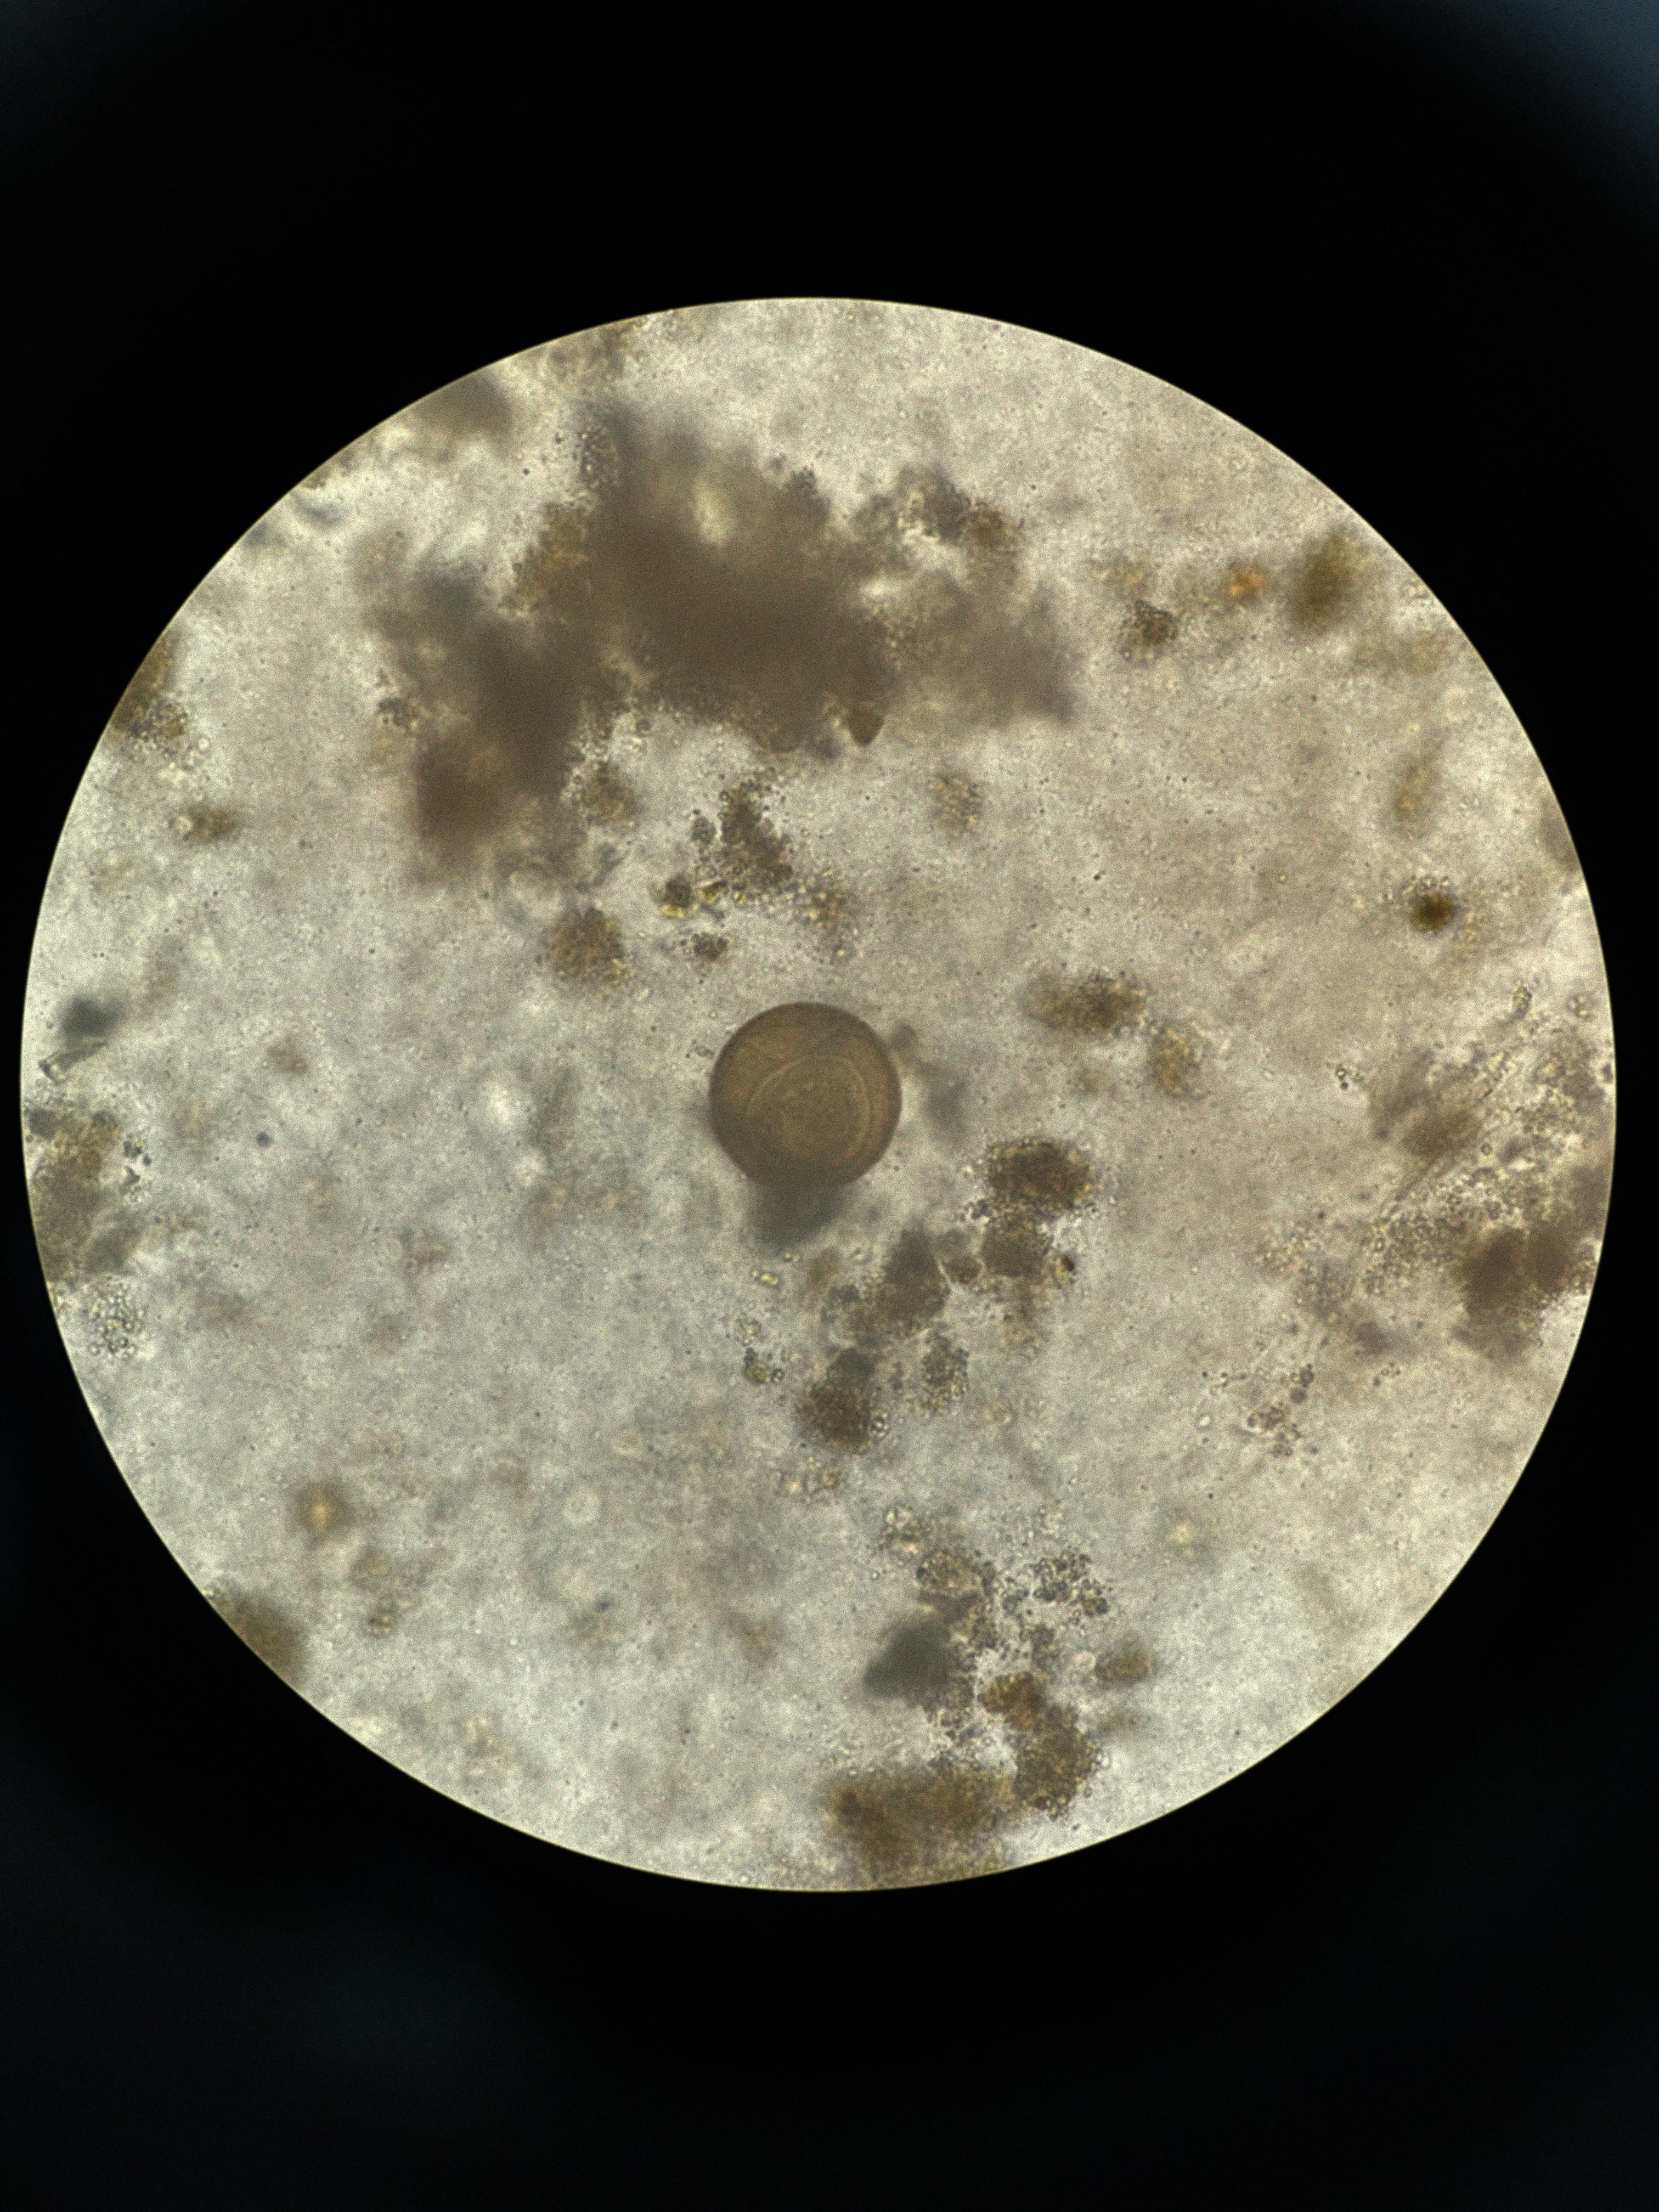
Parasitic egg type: Hymenolepis diminuta